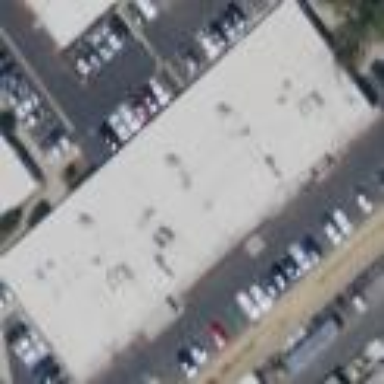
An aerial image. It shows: Industrial building.